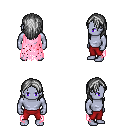
a pixel art fantasy rpg character, male body template, dark elf, purple skin, pink tattered cape, red pants, gray long hairstyle, four views (front, back, left, right), 2x2 character sprite sheet, small pixel art, hard edges, no anti-aliasing